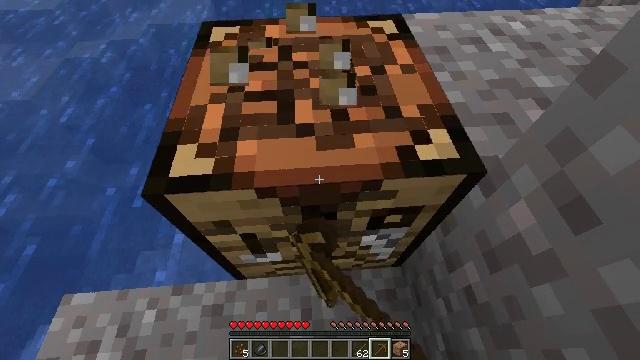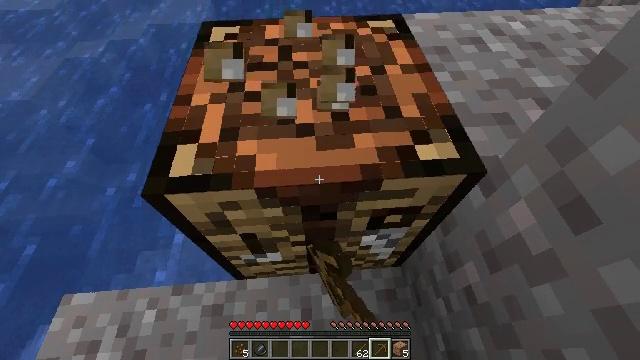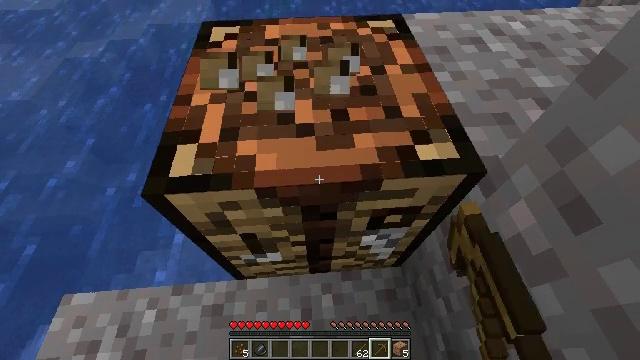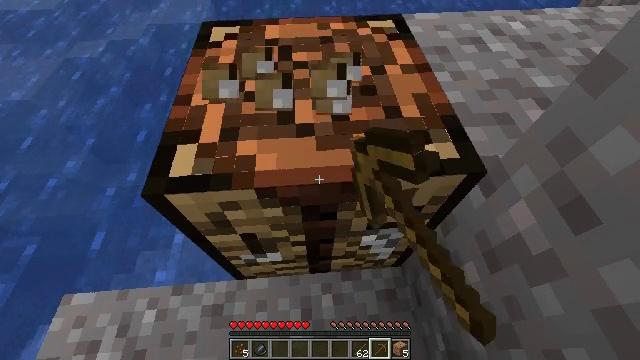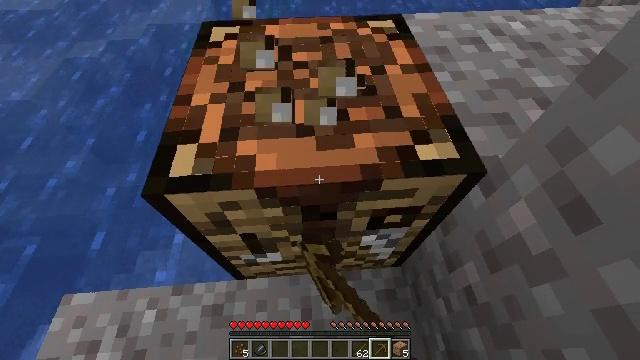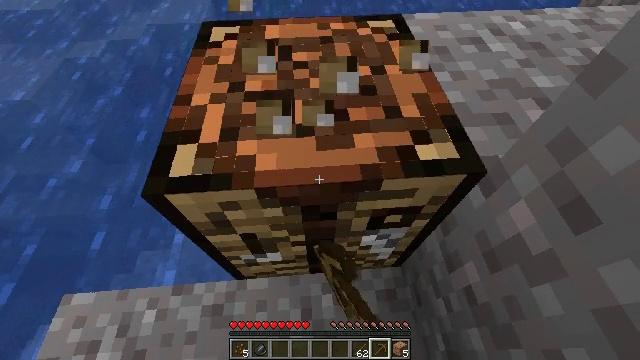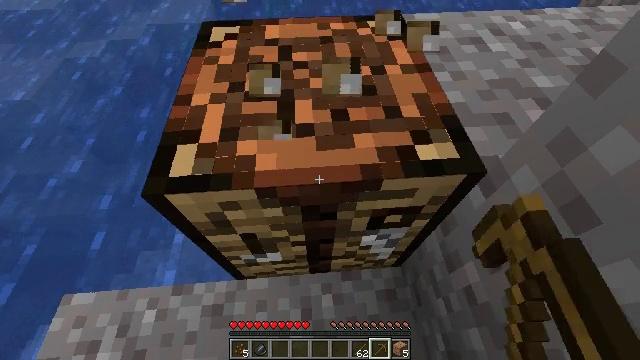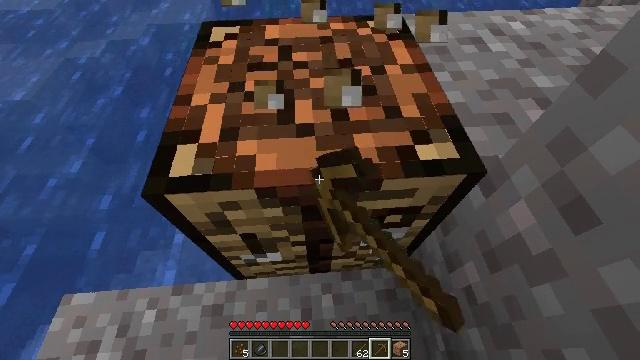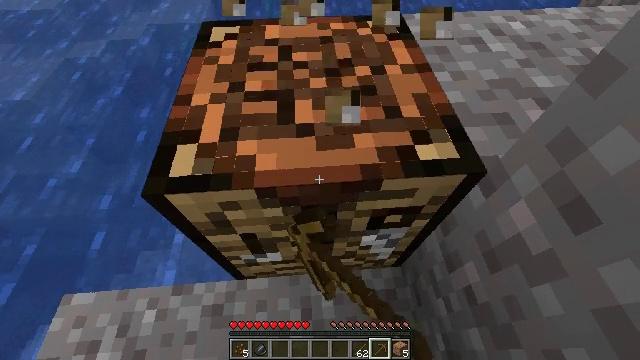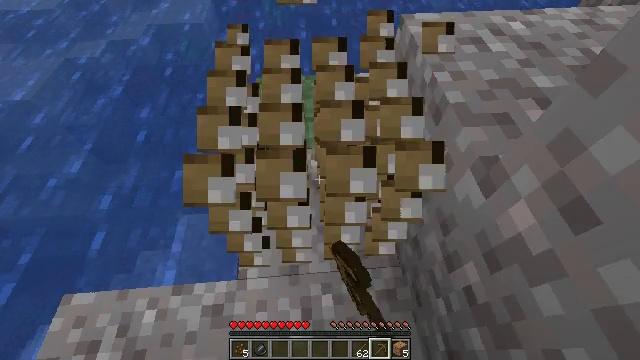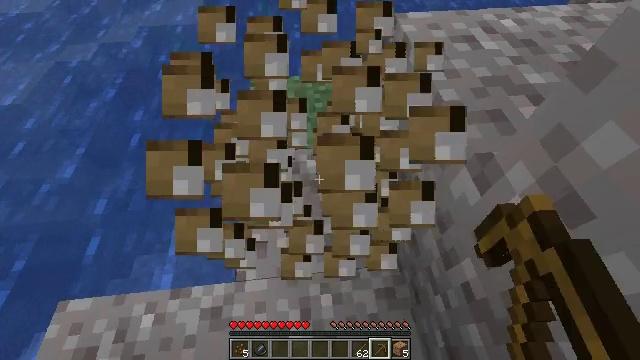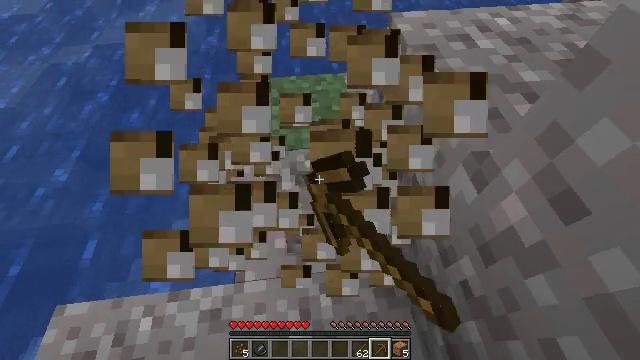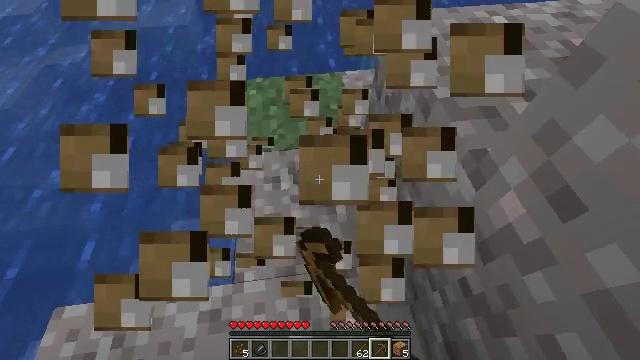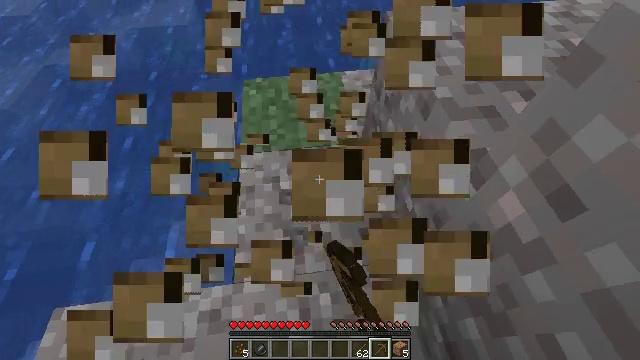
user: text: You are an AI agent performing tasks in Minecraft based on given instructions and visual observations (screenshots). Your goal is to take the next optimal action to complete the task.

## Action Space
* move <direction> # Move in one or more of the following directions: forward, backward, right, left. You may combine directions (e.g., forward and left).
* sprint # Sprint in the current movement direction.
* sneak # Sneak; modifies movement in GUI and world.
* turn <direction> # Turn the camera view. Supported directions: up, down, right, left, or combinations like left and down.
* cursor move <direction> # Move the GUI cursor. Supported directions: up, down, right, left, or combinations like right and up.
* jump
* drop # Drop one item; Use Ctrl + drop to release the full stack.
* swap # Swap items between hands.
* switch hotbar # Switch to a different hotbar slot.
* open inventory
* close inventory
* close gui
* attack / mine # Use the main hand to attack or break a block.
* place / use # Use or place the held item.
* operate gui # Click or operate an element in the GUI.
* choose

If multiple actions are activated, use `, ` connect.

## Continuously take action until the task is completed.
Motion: motion action
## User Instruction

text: Mine block crafting table.
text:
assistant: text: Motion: attack / mine
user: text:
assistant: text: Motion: attack / mine
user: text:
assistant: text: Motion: attack / mine
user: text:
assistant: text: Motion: attack / mine
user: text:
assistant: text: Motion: attack / mine
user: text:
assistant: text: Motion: attack / mine
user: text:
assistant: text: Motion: attack / mine
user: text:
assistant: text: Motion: attack / mine
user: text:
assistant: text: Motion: attack / mine
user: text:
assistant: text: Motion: turn right, attack / mine
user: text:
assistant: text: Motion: attack / mine
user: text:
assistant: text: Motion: attack / mine
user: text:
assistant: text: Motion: attack / mine
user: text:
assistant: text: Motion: attack / mine